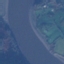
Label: River